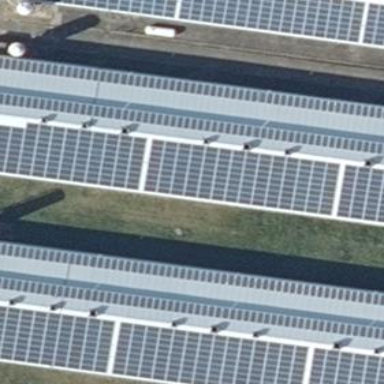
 generating electricity through photovoltaic methods."